Aerial crown-view tile of a tropical tree (Barro Colorado Island, Panama), acquired 20241014:
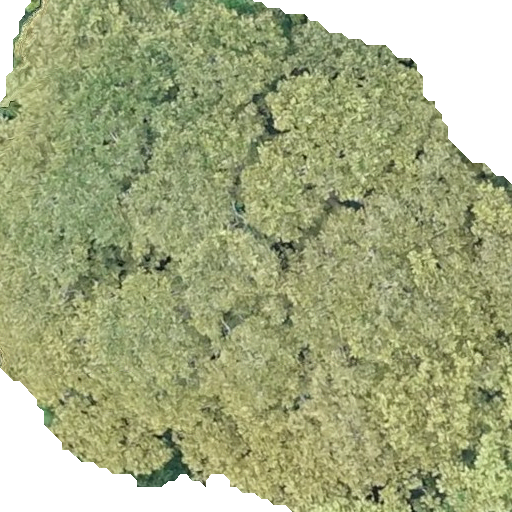
Species: Dipteryx oleifera
GBIF accepted scientific name: Dipteryx oleifera
Crown area: 418.158 m²